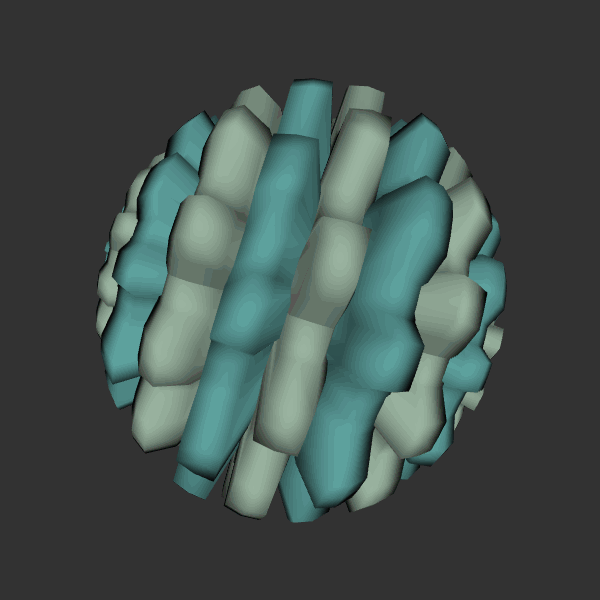
Background: dark